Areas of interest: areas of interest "Museum"
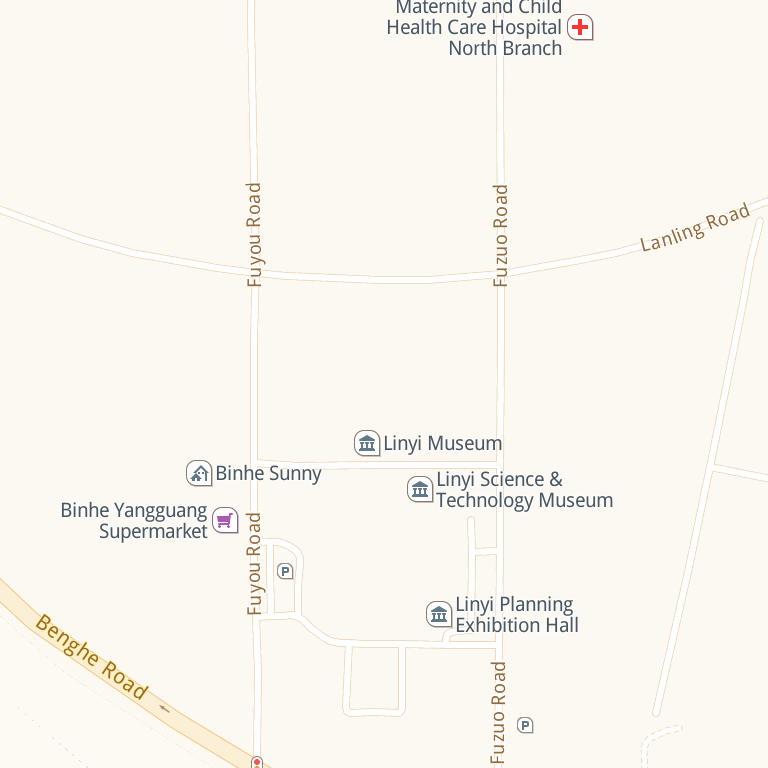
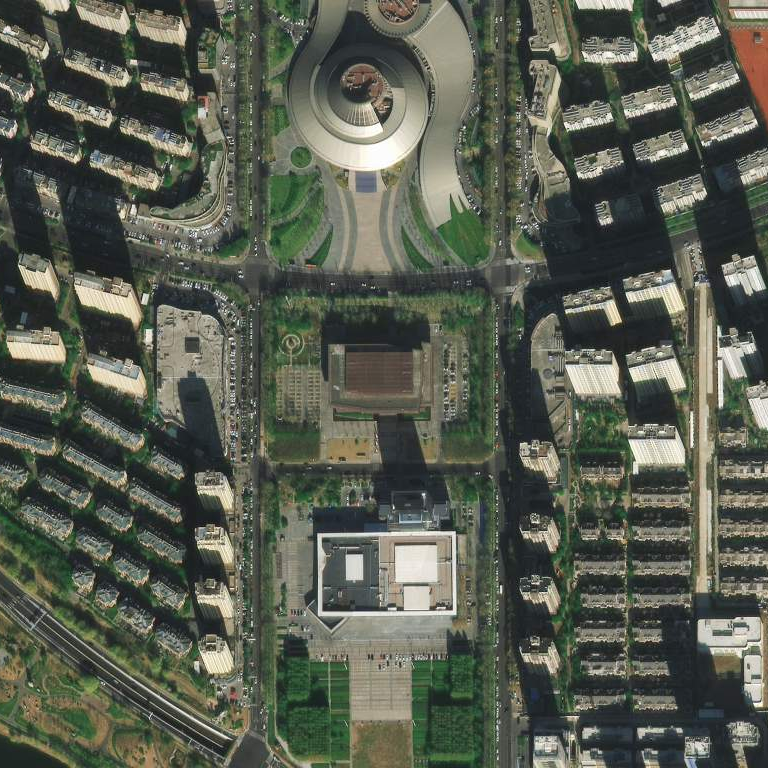